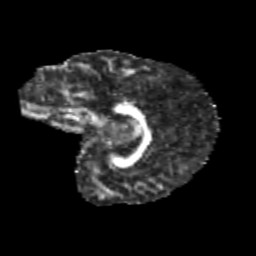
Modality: FA
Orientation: sagittal
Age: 9
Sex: female
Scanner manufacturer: siemens
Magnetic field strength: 3 T
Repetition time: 3.8 s
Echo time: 0.07 s